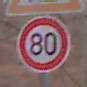
Verkehrszeichen: Geschwindigkeit80
Zusatzzeichen oben: Arbeitsstelle
Umgebung: Outdoor, Nature
Tageszeit: Midday
Wetter: Overcast
Licht: Natural
Jahreszeit: Autumn
Kontrast: LowContrast